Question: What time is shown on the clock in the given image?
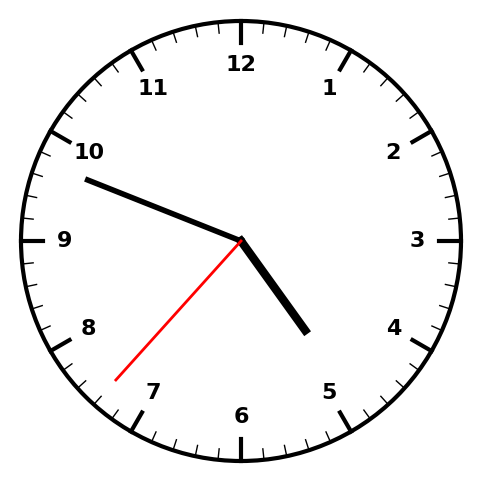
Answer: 04:48:37